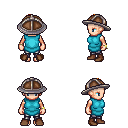
a pixel art fantasy rpg character, female body template, human, light skin, teal tunic, metal pants, light blonde long mohawk hairstyle, chain helm, bracelets, brown shoes, four views (front, back, left, right), 2x2 character sprite sheet, small pixel art, hard edges, no anti-aliasing